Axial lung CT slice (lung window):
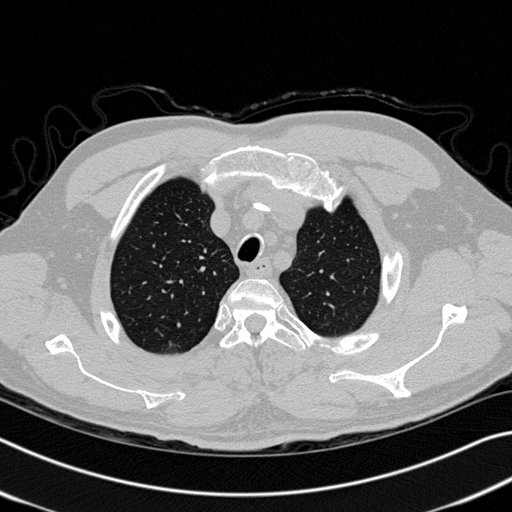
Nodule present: no